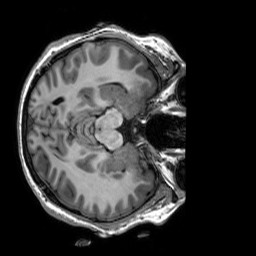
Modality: T1w
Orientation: axial
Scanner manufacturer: siemens
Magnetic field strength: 3 T
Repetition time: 2.3 s
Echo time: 0.00302 s